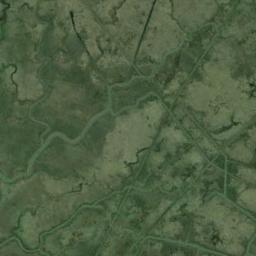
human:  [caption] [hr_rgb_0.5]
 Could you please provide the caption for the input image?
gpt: There are small creeks in the middle of this wetland .

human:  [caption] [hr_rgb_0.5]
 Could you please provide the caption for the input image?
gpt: There are many roads on the wetlands .

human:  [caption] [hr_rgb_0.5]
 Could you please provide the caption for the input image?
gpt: There are a few trickles in the brown bare land in a wetland  , and there are sparse green plants on the bare land .

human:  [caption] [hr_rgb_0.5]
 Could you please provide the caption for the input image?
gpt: The wetland consists of bare land and green plants .

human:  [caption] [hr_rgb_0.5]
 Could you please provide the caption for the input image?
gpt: There are many green areas on the wetland .